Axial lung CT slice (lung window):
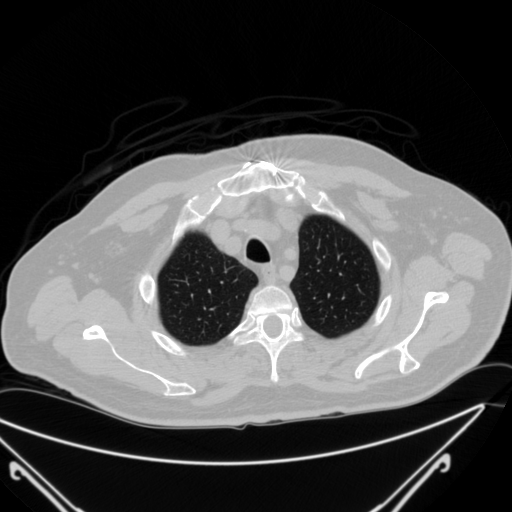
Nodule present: no